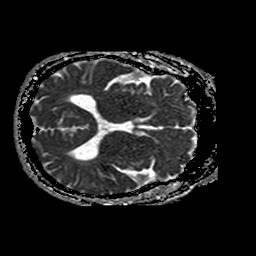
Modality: ADC
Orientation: axial
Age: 61
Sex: male
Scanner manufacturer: philips
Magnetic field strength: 1.5 T
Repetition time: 3.842 s
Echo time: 0.09719 s